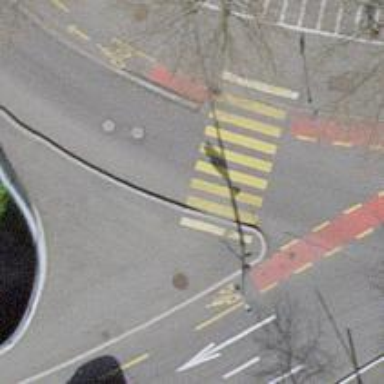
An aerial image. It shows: Kerb barrier.